高一 · 计数
（2021$\cdot$九模拟） 2020 年初全国人民为支持国家抗疫，全民在家，为了响应教育部停课不停学的号召, 某学校开展了网络教学, 高三 (2) 班班主任为了了解学生上网课时连线发言的情况, 对某一天本班男、女生发言次数进行了统计, 并绘制成频数分布折线图如图所示, 则下列说法不正确

男、女生发言次数的频数分布折线图

的是 ( )

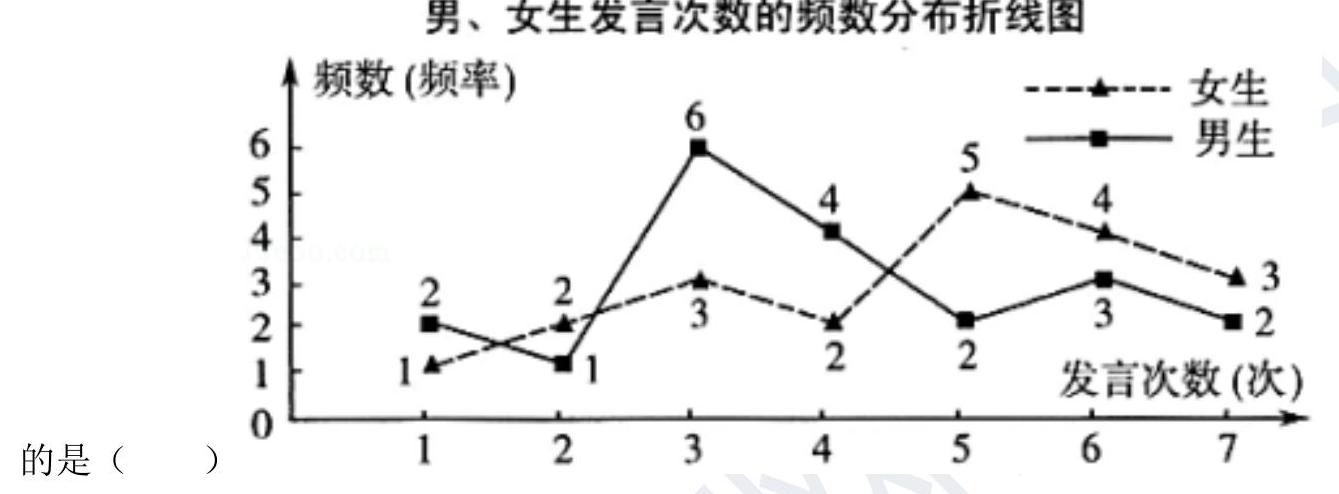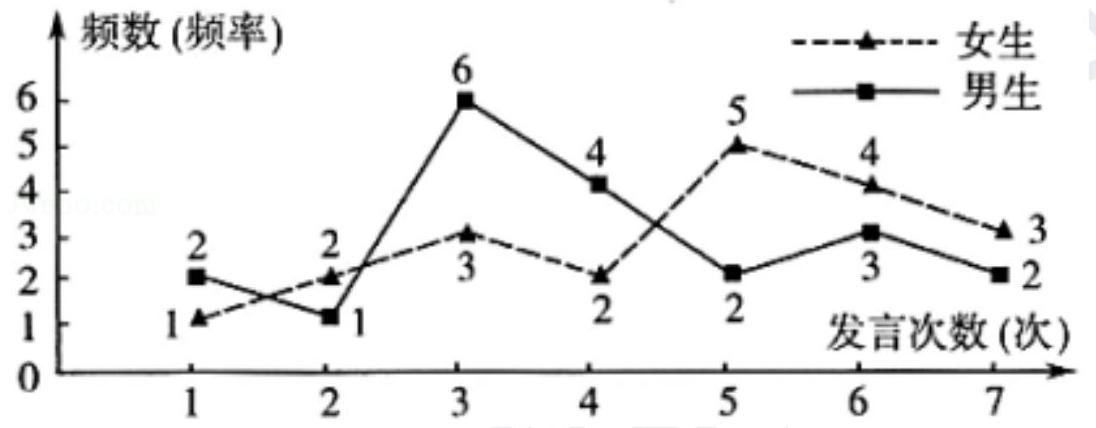
A. 男生发言次数的中位数为 4 次

B. 女生发言次数的中位数为 5 次

C. 男生发言次数的平均数为 4 次

D. 女生发言次数的平均数为 5 次
答案: D
解析: 解：由题目中图形知，男女生总人数都是 20 人，按发言次数从小到大排列后，第 10 个男生发言是 4 次，第 11 个男生发言也是 4 次，所以男生发言次数的中位数是 4 次; 同理得女生的发言次数的中位数是 5 次.

计算男生发言次数的平均数为 $\overline{x_{\text {男 }}}=\frac{1}{20} \times(1 \times 2+2 \times 1+3 \times 6+4 \times 4+5 \times 2+6 \times 3+7 \times 2)=4$;女生发言次数的平均数为 $\overline{x_{\text {女 }}}=\frac{1}{20} \times(1 \times 1+2 \times 2+3 \times 3+4 \times 2+5 \times 5+6 \times 4+7 \times 3)=4.6$.

故选: D.